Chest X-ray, AP view. Patient: 21 years old, sex M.
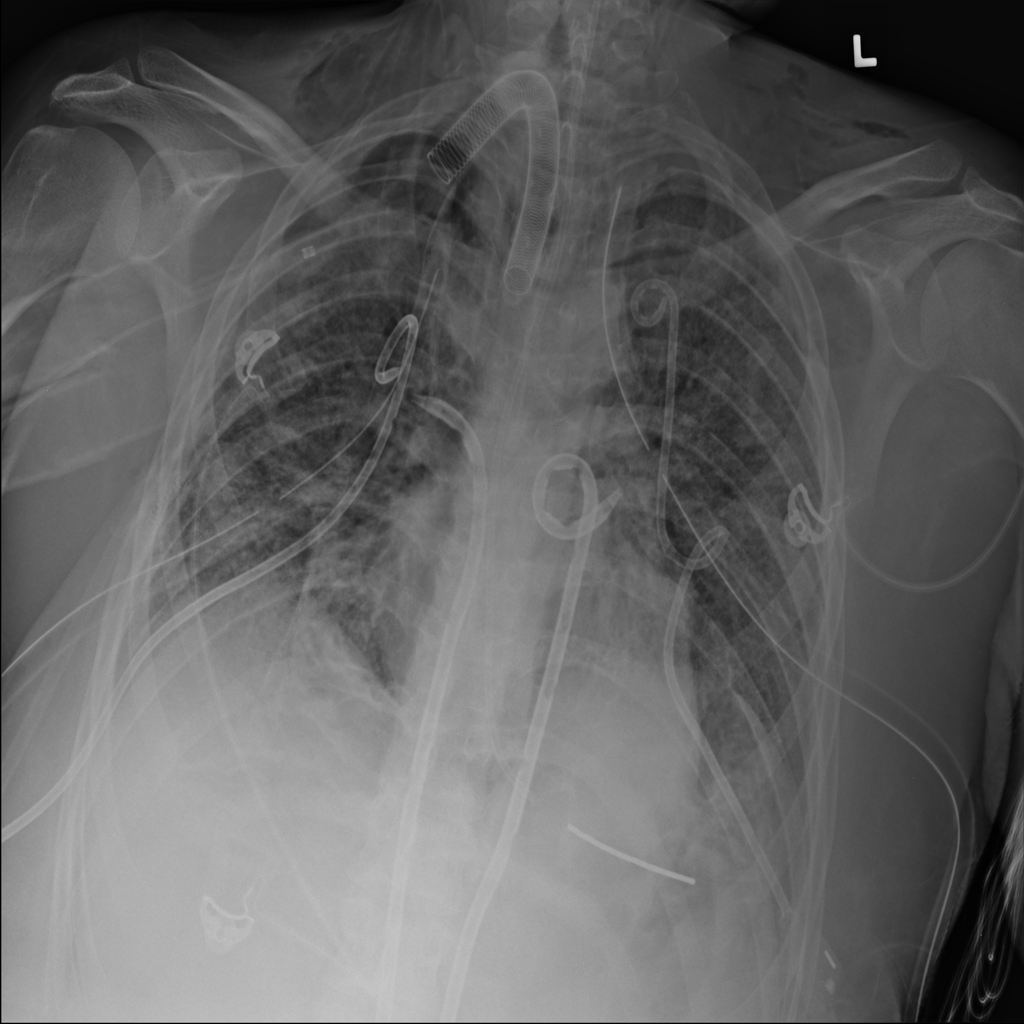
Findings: Pneumothorax